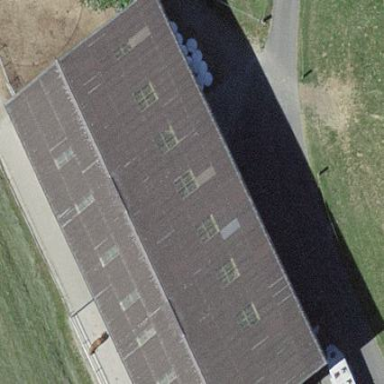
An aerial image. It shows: Gabled shed with grey Eternit roof oriented along the structure.